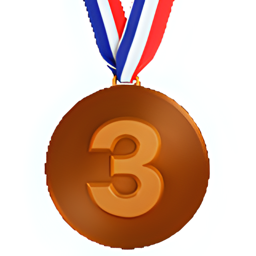
Name: third place medal
Emoji: 🥉
Group: Activities
Sub-group: award-medal